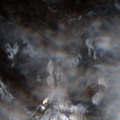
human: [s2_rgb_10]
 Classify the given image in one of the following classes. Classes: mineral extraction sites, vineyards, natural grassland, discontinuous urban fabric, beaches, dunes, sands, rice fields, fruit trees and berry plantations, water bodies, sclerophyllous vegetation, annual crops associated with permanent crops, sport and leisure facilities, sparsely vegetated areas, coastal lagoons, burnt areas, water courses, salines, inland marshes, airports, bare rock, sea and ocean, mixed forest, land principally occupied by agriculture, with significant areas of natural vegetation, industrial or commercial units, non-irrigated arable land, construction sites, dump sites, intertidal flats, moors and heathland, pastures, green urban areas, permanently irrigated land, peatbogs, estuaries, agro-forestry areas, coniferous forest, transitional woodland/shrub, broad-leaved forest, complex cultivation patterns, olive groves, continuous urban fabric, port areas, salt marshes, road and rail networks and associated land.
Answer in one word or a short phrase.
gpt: broad-leaved forest, natural grassland, transitional woodland/shrub